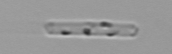
Label: Cerataulina_pelagica